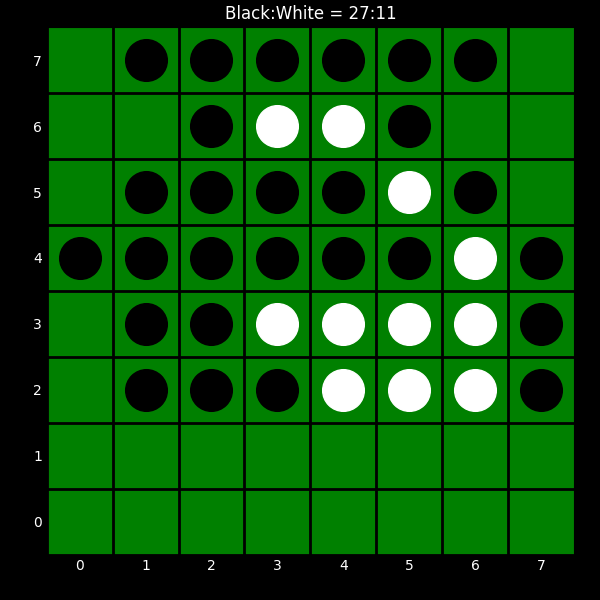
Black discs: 27
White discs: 11